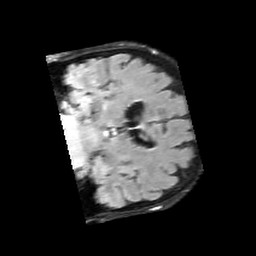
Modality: FLAIR
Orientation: coronal
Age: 74
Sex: female
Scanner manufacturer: siemens
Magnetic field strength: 3 T
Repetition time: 9 s
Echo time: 0.099 s